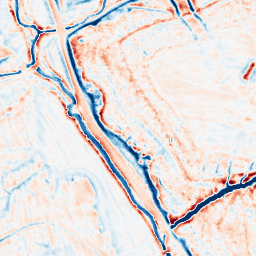
Category: edge_preserving
Decomposition family: bilateral
Decomposition parameters: d: 15
sigma_color: 150
sigma_space: 100
Upsampling method: regularized
Upsampling parameters: scale: 2
lambda_reg: 0.001
Upsampling scale: 2